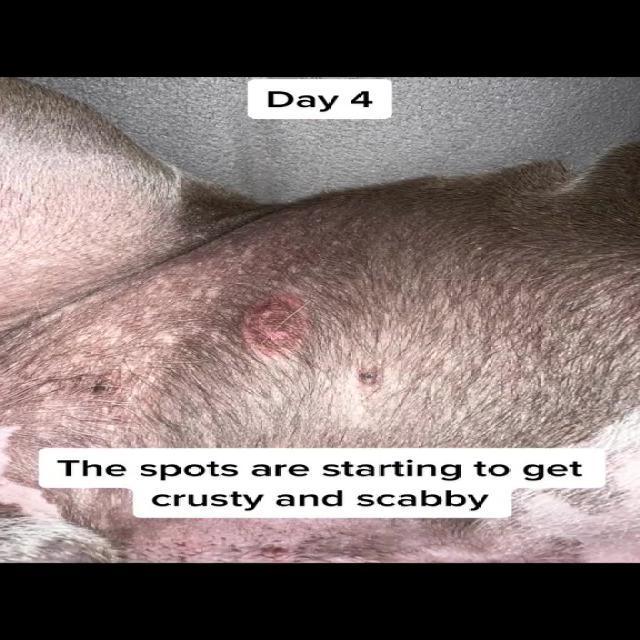
Canine ringworm (Dermatophytosis) — fungal infection caused by Microsporum or Trichophyton. Presents with circular alopecia, scaling, crusting, and broken hairs.